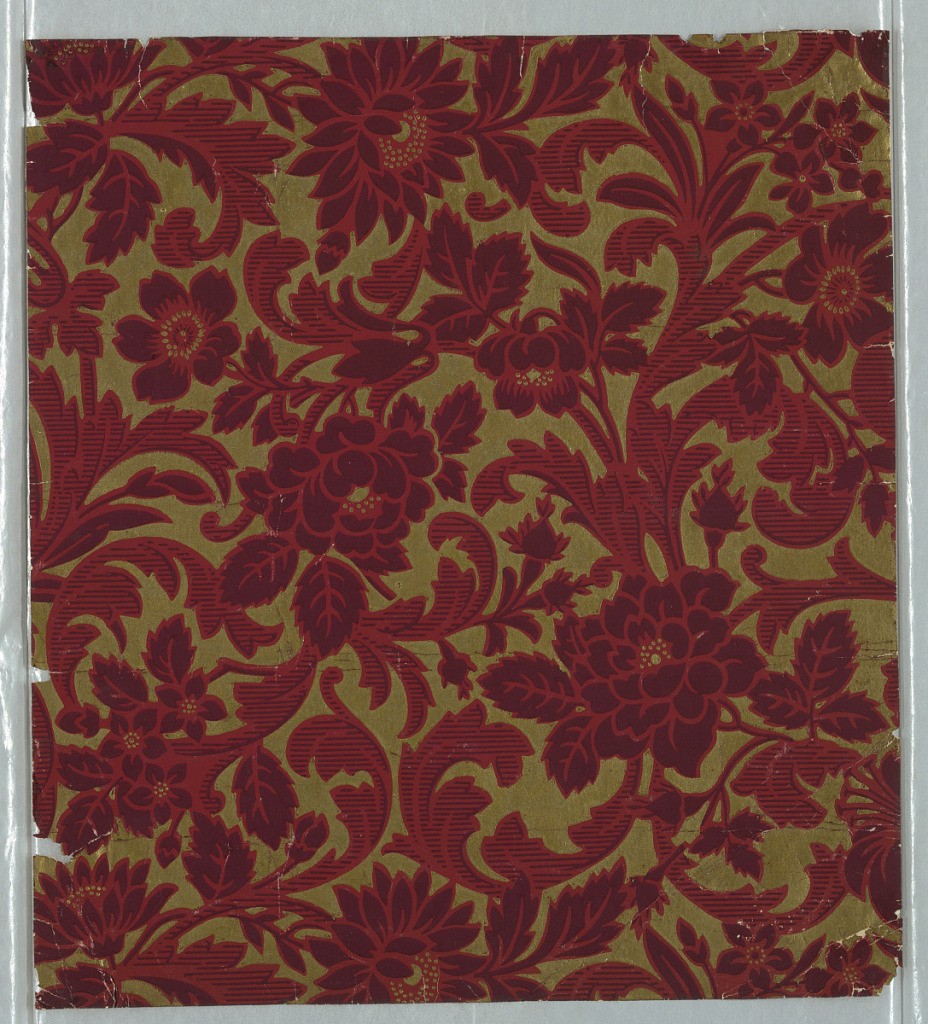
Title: Sidewall
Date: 1870–80
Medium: Machine-printed
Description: Large-scale pattern of foliate scrolls set with roses. Printed in reds and golds on gold field.